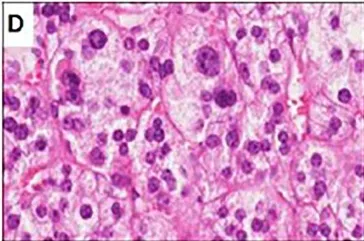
Imaging and pathological examination of the adrenal tumor. (D) Hematoxylin and eosin stain of adrenal tumor, 400x magnification, adenoma cells with abundant foamy cytoplasm. Increase of variation in nuclear size with some high-grade nuclear cell (grades 3-4) was seen, but no mitoses, hyperchromisia, or invasion is noted.
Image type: pathology (h&e)